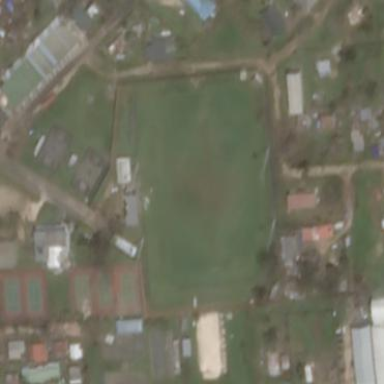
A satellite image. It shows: Soccer pitch for leisure land activities.